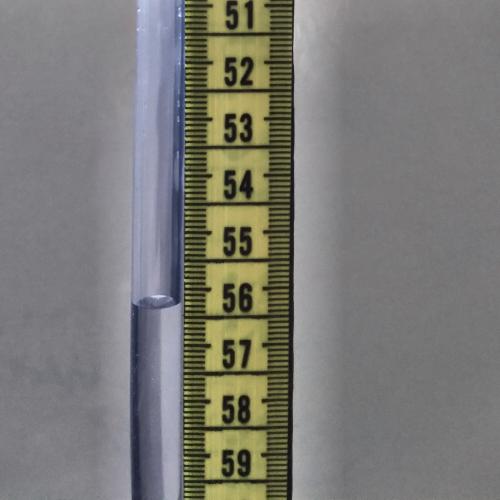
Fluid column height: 56.3 cm